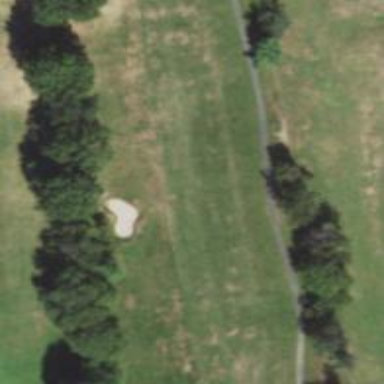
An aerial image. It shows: Grassy area designated as golf fairway.